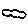
Label: cloud